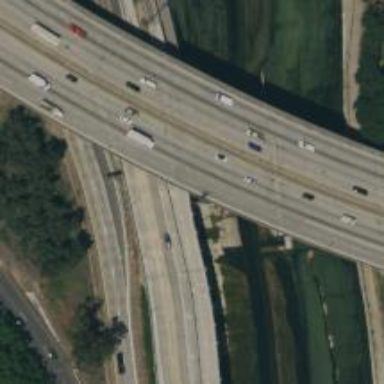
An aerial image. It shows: Bridge over motorway.